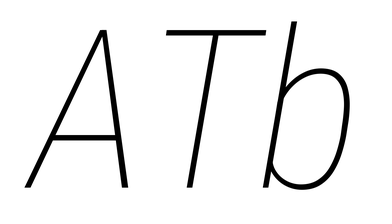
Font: Roboto-Italic_Condensed_Thin_Italic